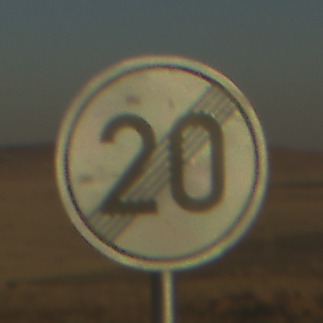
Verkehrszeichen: EndeGeschwindigkeit20
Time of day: SunriseSunset
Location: Outdoor (Nature)
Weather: Clear
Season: NotSpecified
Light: Natural